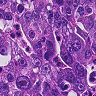
Metastatic tissue present: yes